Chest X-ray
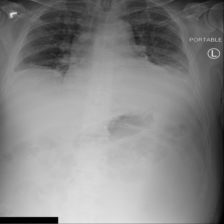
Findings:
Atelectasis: negative
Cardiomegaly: negative
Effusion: positive
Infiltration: negative
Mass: negative
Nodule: negative
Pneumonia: negative
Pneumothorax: negative
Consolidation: negative
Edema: negative
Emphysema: negative
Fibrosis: negative
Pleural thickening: negative
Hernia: negative